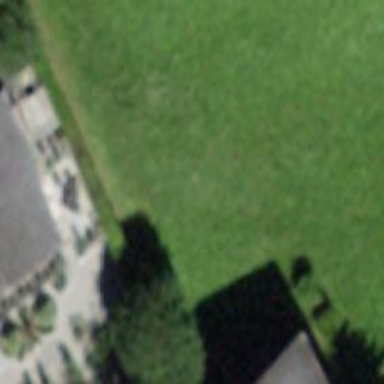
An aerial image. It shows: Simple house.